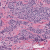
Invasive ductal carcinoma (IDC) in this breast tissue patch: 1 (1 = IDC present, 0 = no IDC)